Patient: sex M, age 48
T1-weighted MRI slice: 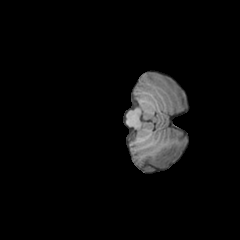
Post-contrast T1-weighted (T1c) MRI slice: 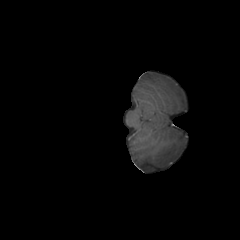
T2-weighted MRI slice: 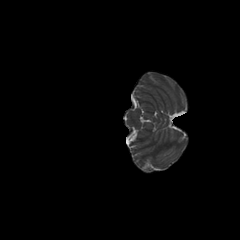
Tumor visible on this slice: no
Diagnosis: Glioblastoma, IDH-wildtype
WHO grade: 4